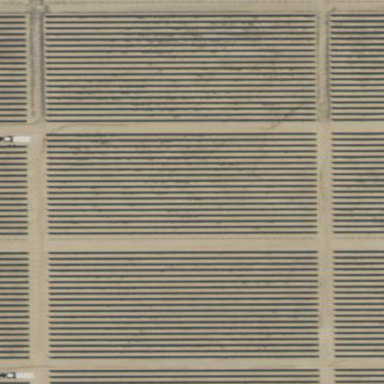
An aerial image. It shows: Solar generator utilizing photovoltaic panels.